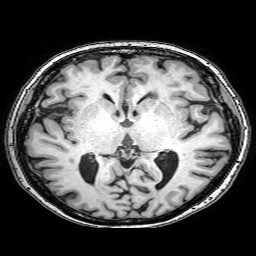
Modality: T1w
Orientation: coronal
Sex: female
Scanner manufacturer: philips
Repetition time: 0.008172 s
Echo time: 0.00374 s